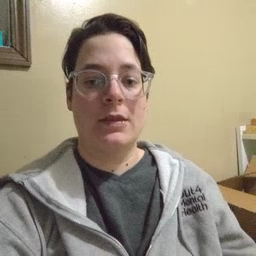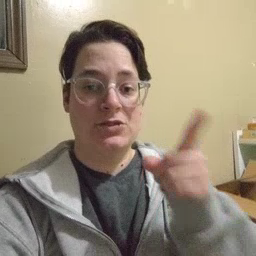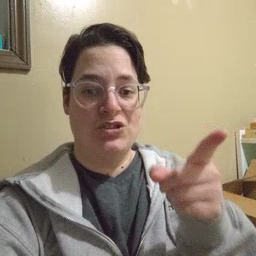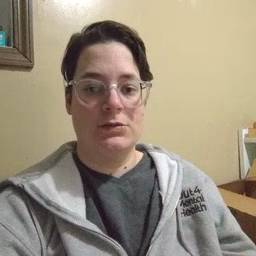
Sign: hesheit